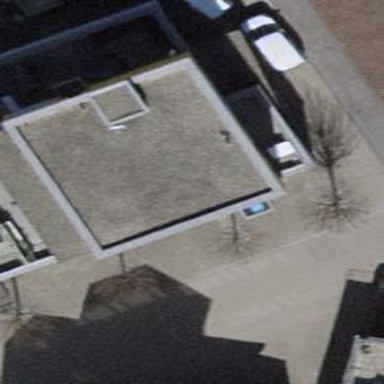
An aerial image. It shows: Commercial building.